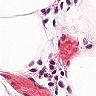
Metastatic tissue present: no